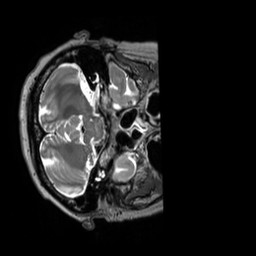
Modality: T2w
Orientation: axial
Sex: female
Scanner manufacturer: siemens
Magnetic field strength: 3 T
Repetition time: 3.2 s
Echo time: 0.409 s